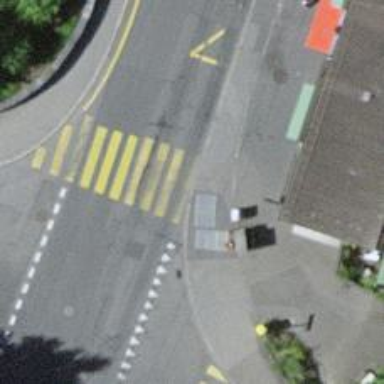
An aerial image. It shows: Kerb barrier.